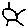
Label: sun